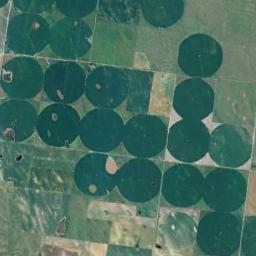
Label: circular_farmland